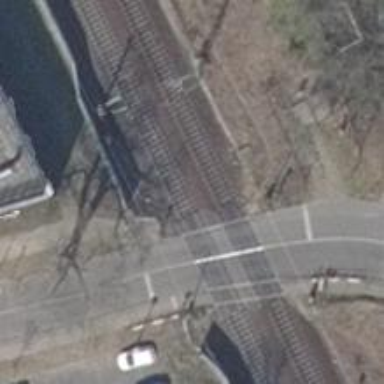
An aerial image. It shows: Level crossing along the railway.